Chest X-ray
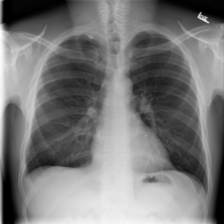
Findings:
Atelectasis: negative
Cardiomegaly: negative
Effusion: negative
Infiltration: negative
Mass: negative
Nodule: negative
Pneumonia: negative
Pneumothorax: negative
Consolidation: negative
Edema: negative
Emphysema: negative
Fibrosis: negative
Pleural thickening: negative
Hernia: negative